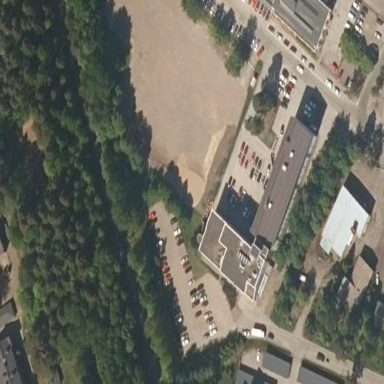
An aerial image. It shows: Commercial building.